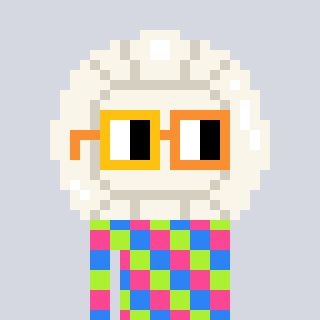
a pixel art character with square yellow and orange glasses, a volleyball-shaped head and a blue-colored body on a cool background